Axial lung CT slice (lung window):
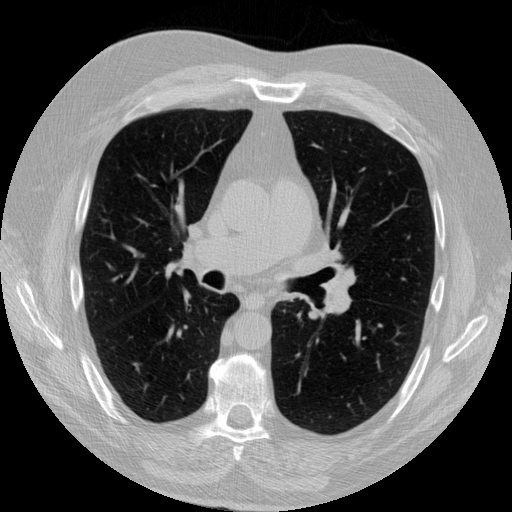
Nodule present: no